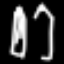
Label: pencil